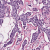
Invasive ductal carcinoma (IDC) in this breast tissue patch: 1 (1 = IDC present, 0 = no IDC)